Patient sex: M
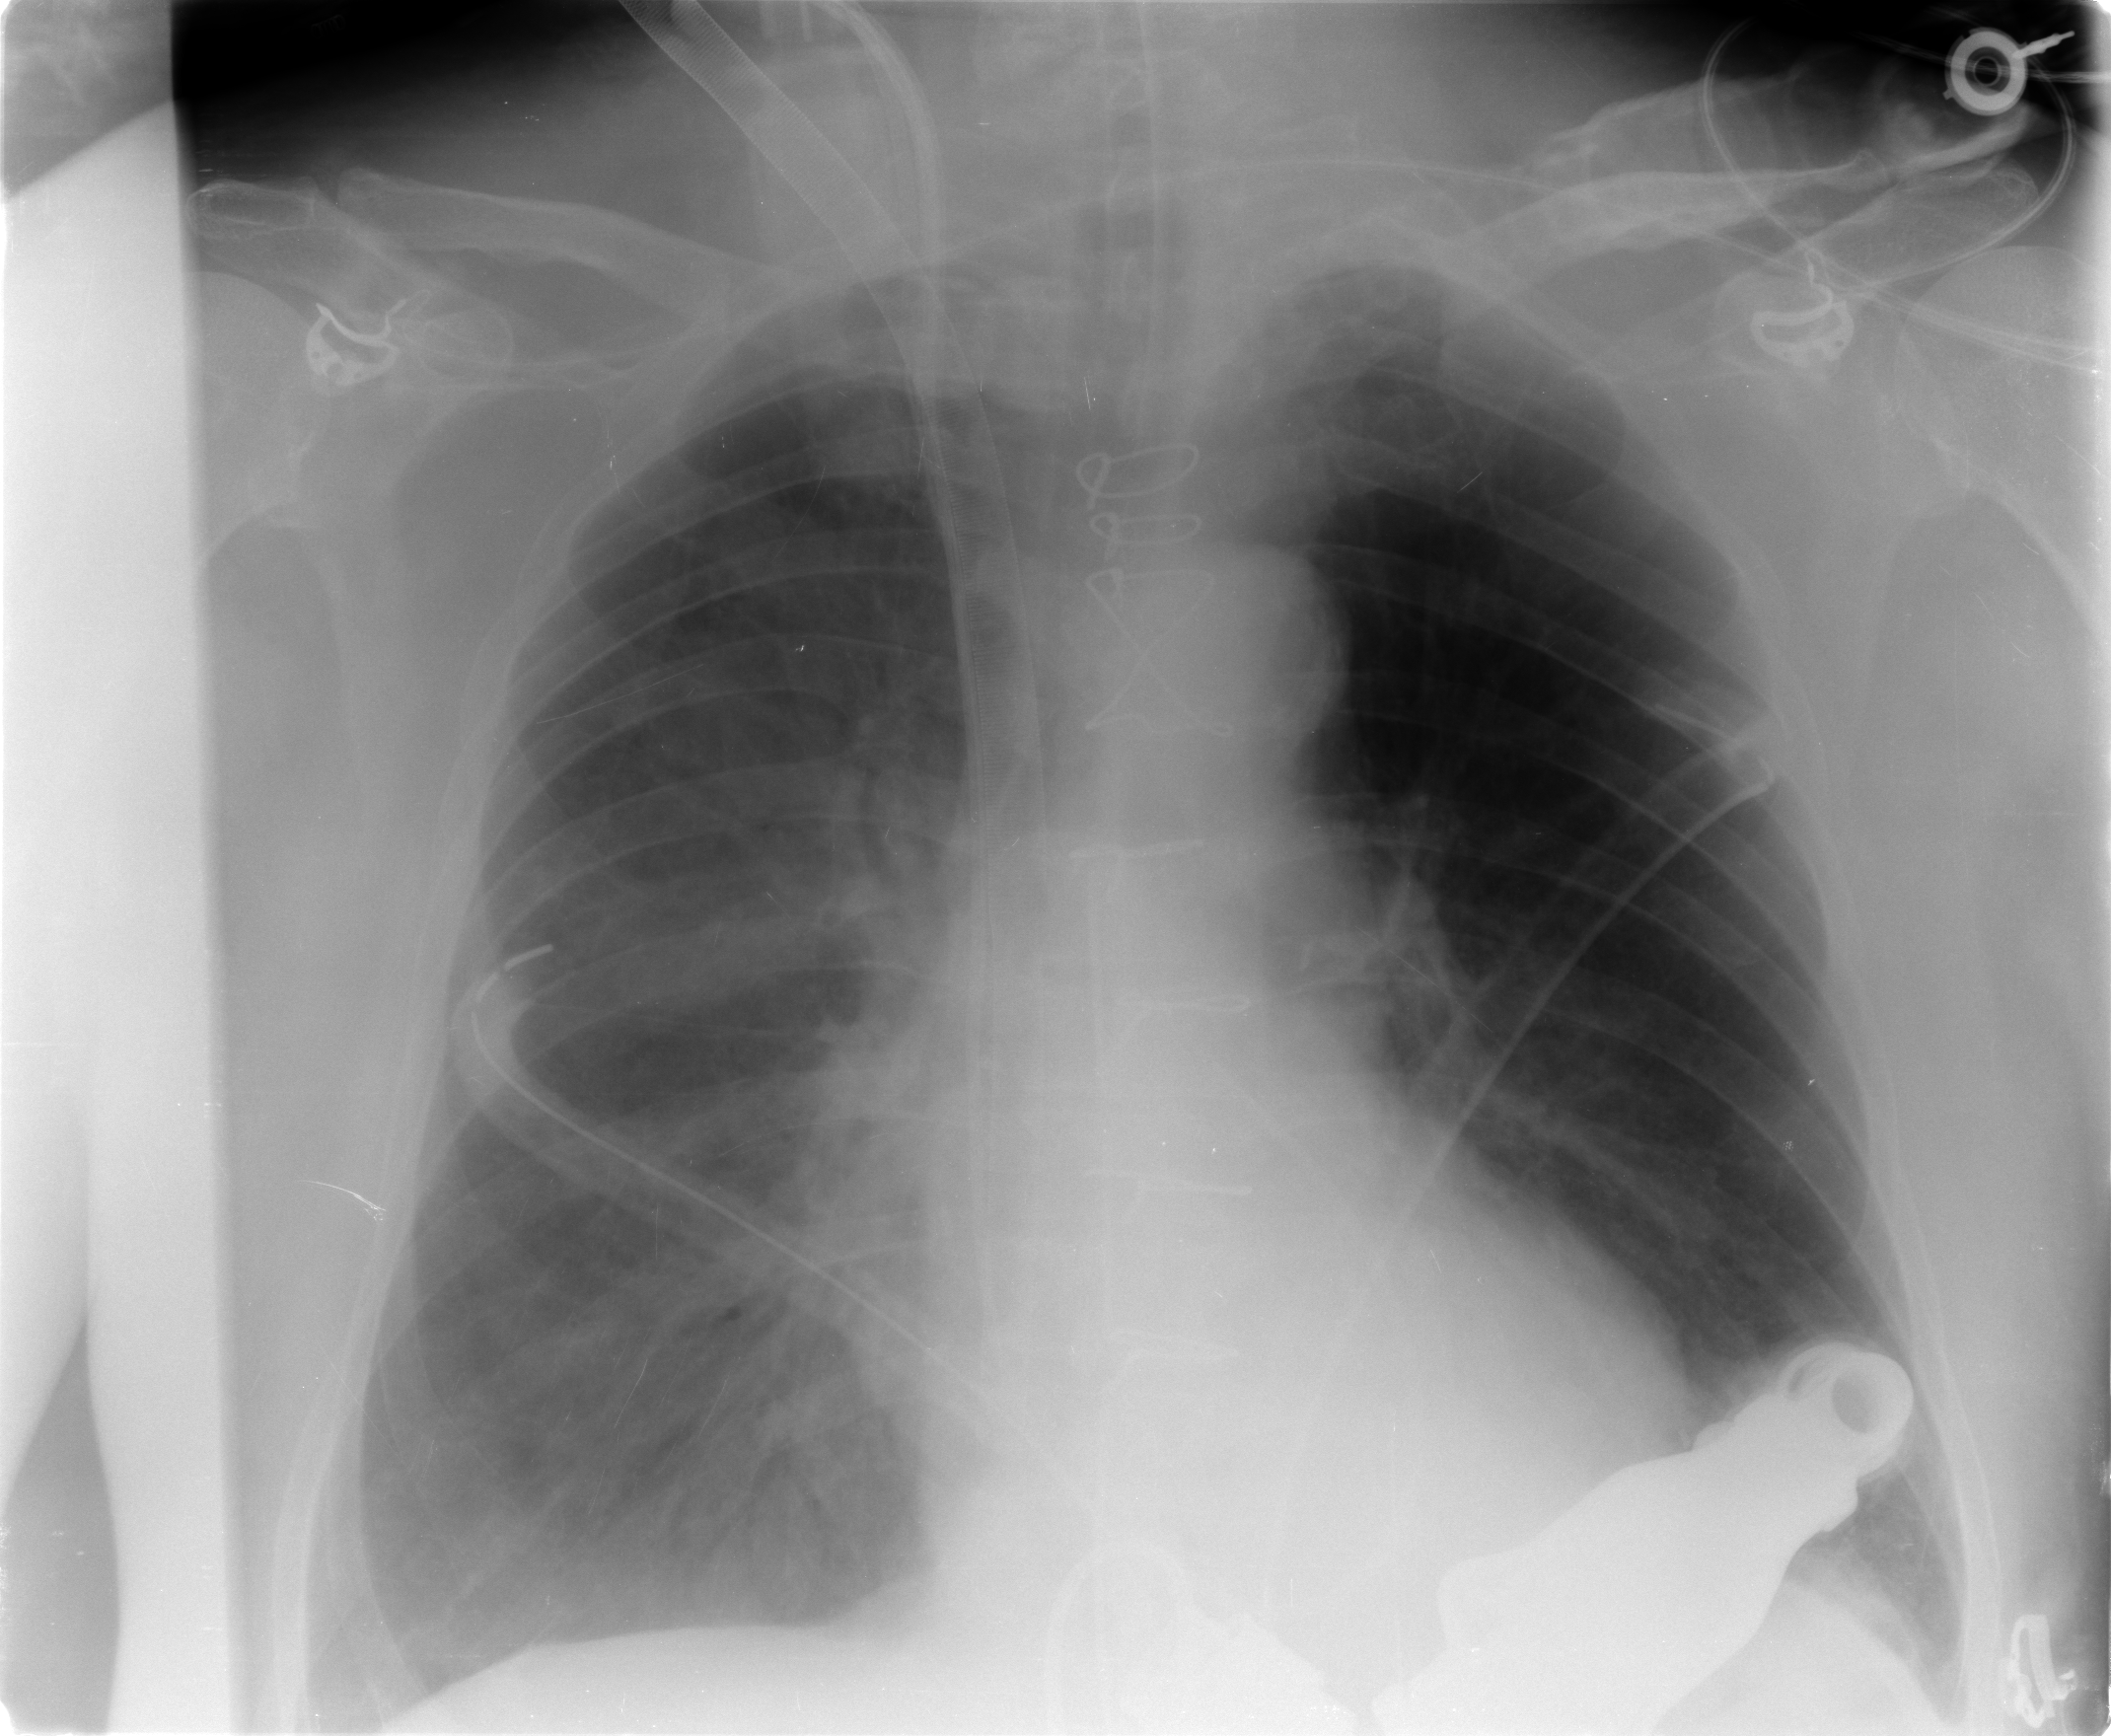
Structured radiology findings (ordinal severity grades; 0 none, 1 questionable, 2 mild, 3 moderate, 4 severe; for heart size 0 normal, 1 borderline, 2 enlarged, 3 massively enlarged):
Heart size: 0
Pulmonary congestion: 2
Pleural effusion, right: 2
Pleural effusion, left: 0
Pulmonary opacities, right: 2
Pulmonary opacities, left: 2
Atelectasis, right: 2
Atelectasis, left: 2